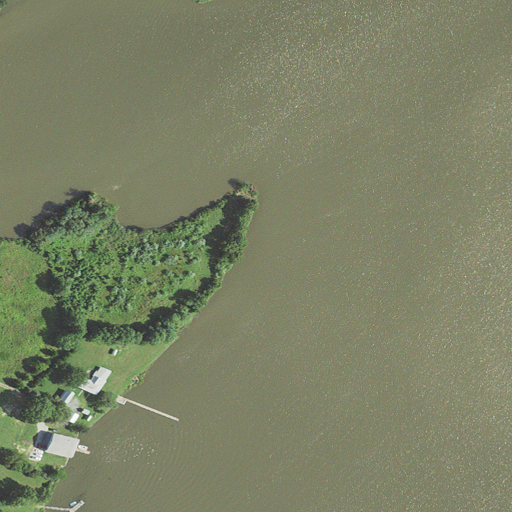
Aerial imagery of cape in Maryland named Whale Point containing open water, cultivated crops, herbaceous wetlands, and open development